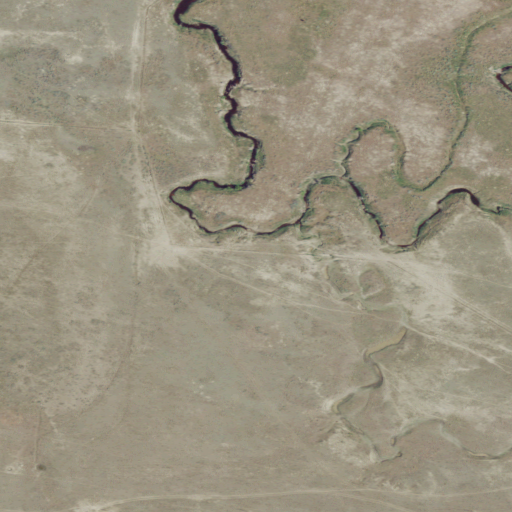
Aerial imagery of valley in Montana named Rodgers Coulee containing grassland, herbaceous wetlands, and shrub